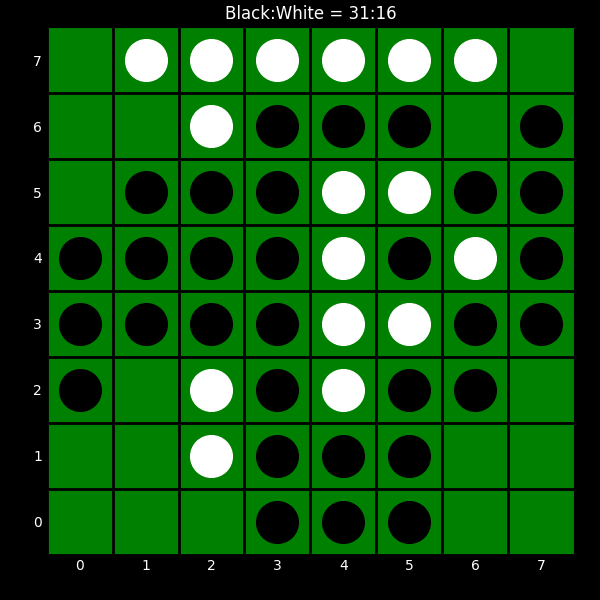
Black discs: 31
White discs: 16